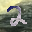
Label: 2